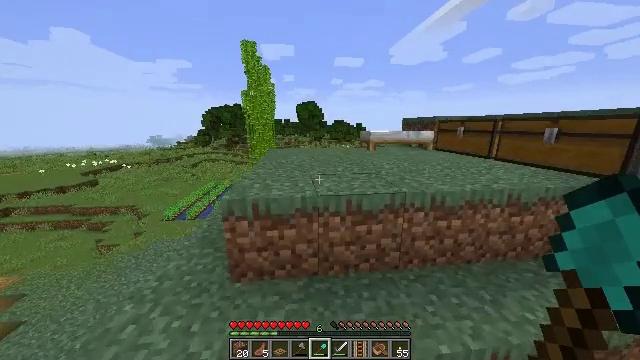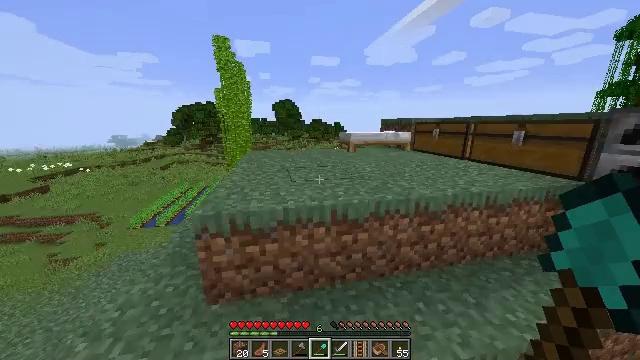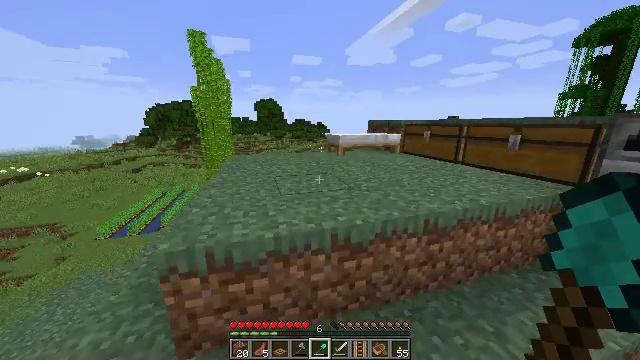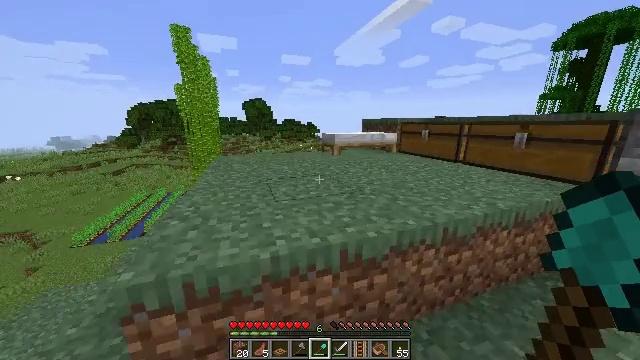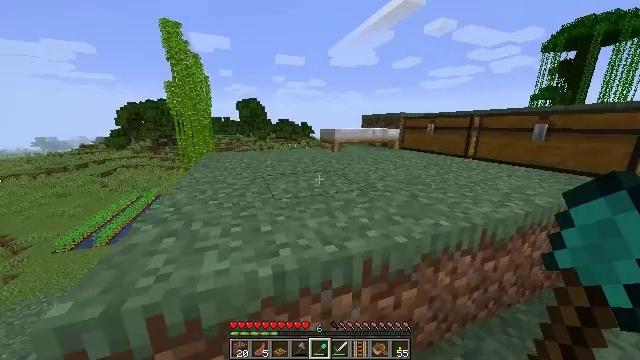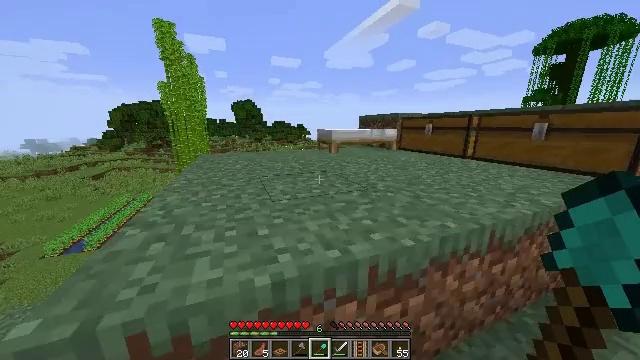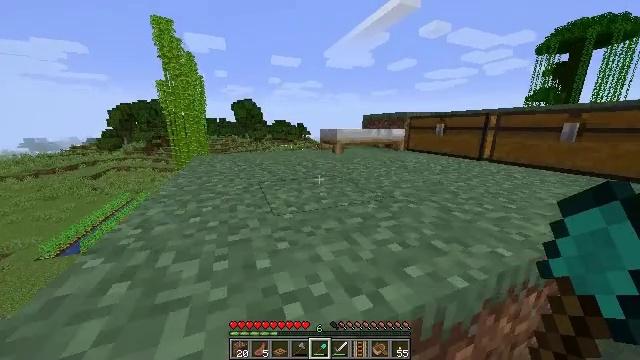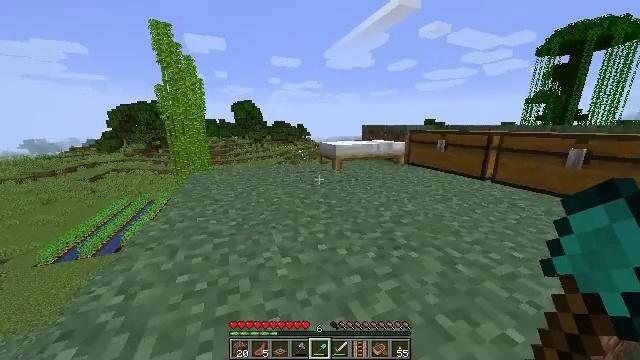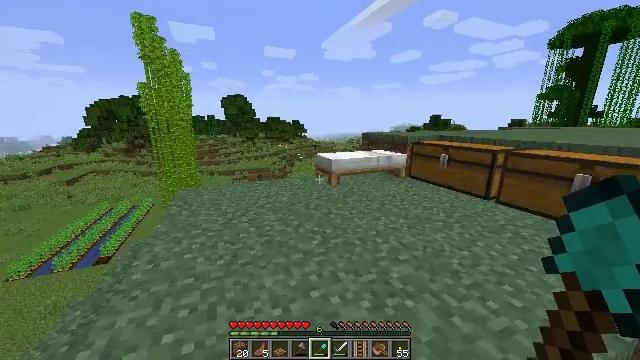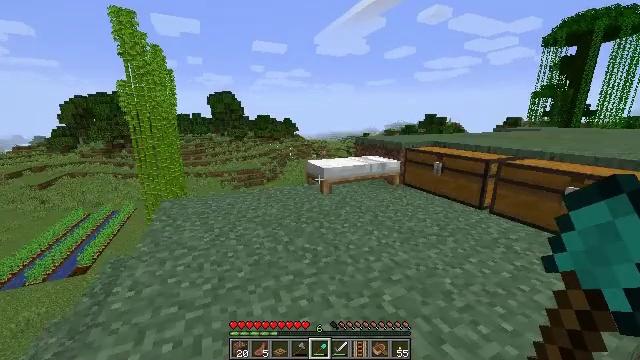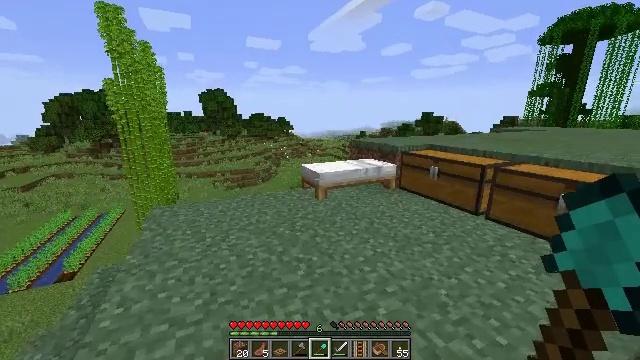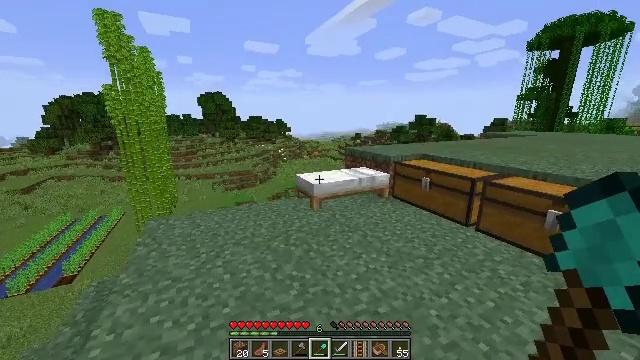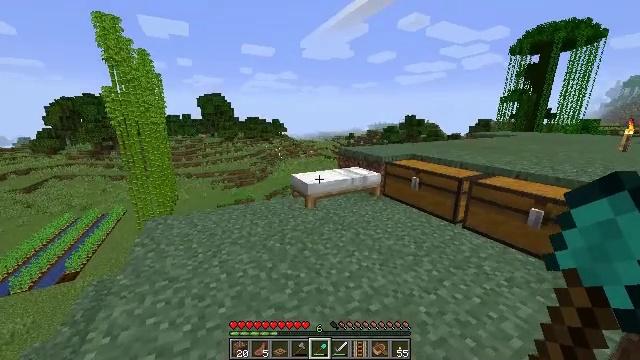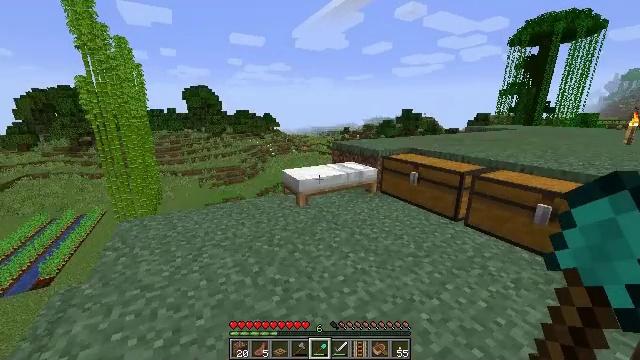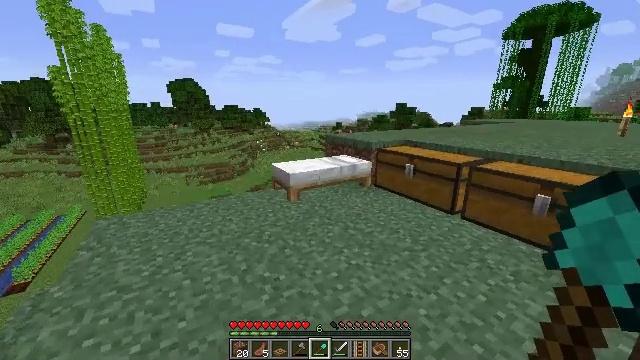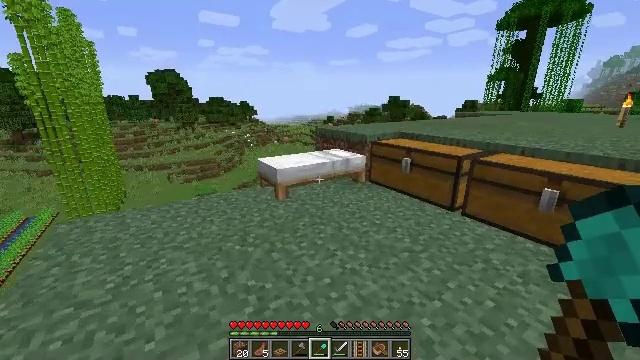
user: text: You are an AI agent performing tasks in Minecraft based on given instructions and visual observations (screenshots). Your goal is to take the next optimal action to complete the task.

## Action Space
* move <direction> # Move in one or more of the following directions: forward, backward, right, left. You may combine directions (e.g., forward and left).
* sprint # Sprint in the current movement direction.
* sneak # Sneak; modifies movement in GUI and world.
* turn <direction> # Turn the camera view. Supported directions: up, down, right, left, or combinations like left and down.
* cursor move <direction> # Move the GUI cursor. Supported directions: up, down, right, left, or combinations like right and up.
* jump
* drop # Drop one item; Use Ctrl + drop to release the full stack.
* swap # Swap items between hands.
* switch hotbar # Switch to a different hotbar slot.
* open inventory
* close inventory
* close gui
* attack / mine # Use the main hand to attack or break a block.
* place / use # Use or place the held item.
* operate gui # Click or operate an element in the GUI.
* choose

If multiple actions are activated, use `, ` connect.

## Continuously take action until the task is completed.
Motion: motion action
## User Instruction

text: Attack the jungle slab to break it.
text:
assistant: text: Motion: move forward, turn right, jump
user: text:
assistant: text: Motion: move forward, turn right, jump
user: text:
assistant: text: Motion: move forward, turn right, jump
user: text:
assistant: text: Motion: move forward, turn right, jump
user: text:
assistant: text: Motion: move forward, turn right, jump
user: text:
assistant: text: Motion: move forward, sprint, jump
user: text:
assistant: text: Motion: move forward, sprint, jump
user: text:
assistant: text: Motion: move forward, sprint, jump
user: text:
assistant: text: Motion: move forward, sprint, turn right, jump
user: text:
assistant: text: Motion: move forward, sprint, turn right, jump
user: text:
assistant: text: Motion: move forward, jump
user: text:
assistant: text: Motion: move forward, turn right, jump
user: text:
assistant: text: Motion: move forward, turn right, jump
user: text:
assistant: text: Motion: move forward, turn right, jump
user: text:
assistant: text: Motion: move forward, turn right, jump
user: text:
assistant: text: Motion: move forward, turn right, jump
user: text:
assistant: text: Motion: move forward, sprint, turn right, jump
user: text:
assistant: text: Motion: move forward, sprint, turn right, jump
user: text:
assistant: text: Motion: move forward, sprint, turn right and down, jump
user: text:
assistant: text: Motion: move forward, sprint, turn right and down, jump
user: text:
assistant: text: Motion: move forward, turn right and down, jump
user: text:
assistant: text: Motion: move forward, turn right and down, jump
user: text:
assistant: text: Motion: move forward, turn right, jump
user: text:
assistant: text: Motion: move forward, turn right and up, jump
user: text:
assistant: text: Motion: move forward, turn right and up
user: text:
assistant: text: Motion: turn right and up
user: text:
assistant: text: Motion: turn right and up
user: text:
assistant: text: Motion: turn right and up
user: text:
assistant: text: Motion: turn right and up
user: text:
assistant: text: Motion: no_op